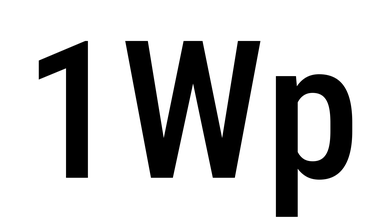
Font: Roboto_Condensed_Medium